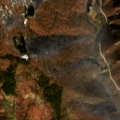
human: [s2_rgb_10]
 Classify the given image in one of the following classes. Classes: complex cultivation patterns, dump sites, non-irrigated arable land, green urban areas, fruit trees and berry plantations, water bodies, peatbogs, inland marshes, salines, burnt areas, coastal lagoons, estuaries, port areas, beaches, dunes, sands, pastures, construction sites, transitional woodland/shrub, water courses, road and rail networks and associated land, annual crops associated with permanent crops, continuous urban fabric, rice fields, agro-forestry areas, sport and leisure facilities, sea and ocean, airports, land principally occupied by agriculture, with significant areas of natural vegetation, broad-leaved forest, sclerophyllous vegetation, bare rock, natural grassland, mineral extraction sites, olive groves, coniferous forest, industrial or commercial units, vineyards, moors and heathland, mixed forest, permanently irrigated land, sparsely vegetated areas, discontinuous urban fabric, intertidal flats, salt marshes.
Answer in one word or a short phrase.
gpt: broad-leaved forest, mixed forest, transitional woodland/shrub